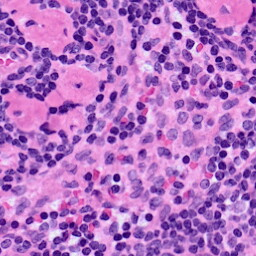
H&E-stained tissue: LymphNode